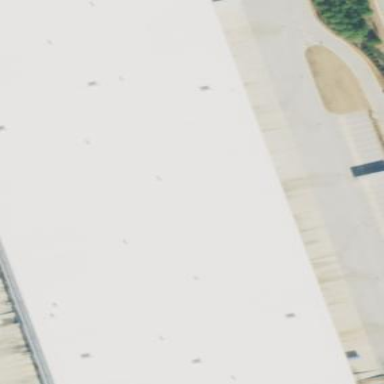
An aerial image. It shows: Warehouse building.